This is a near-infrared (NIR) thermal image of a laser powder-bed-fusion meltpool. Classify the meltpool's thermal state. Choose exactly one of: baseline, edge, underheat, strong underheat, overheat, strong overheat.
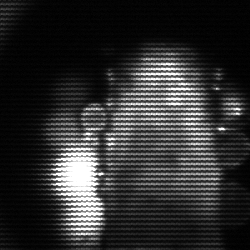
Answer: strong underheat